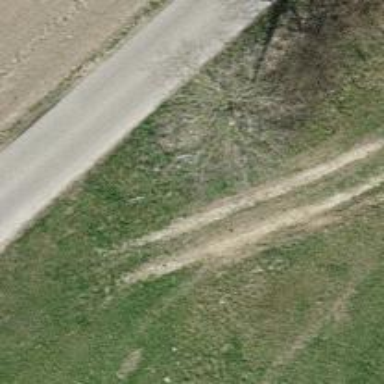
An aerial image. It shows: Track road with grade4 tracktype.